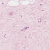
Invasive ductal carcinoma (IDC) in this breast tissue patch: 0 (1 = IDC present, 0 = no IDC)